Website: apple
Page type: customer-info-address
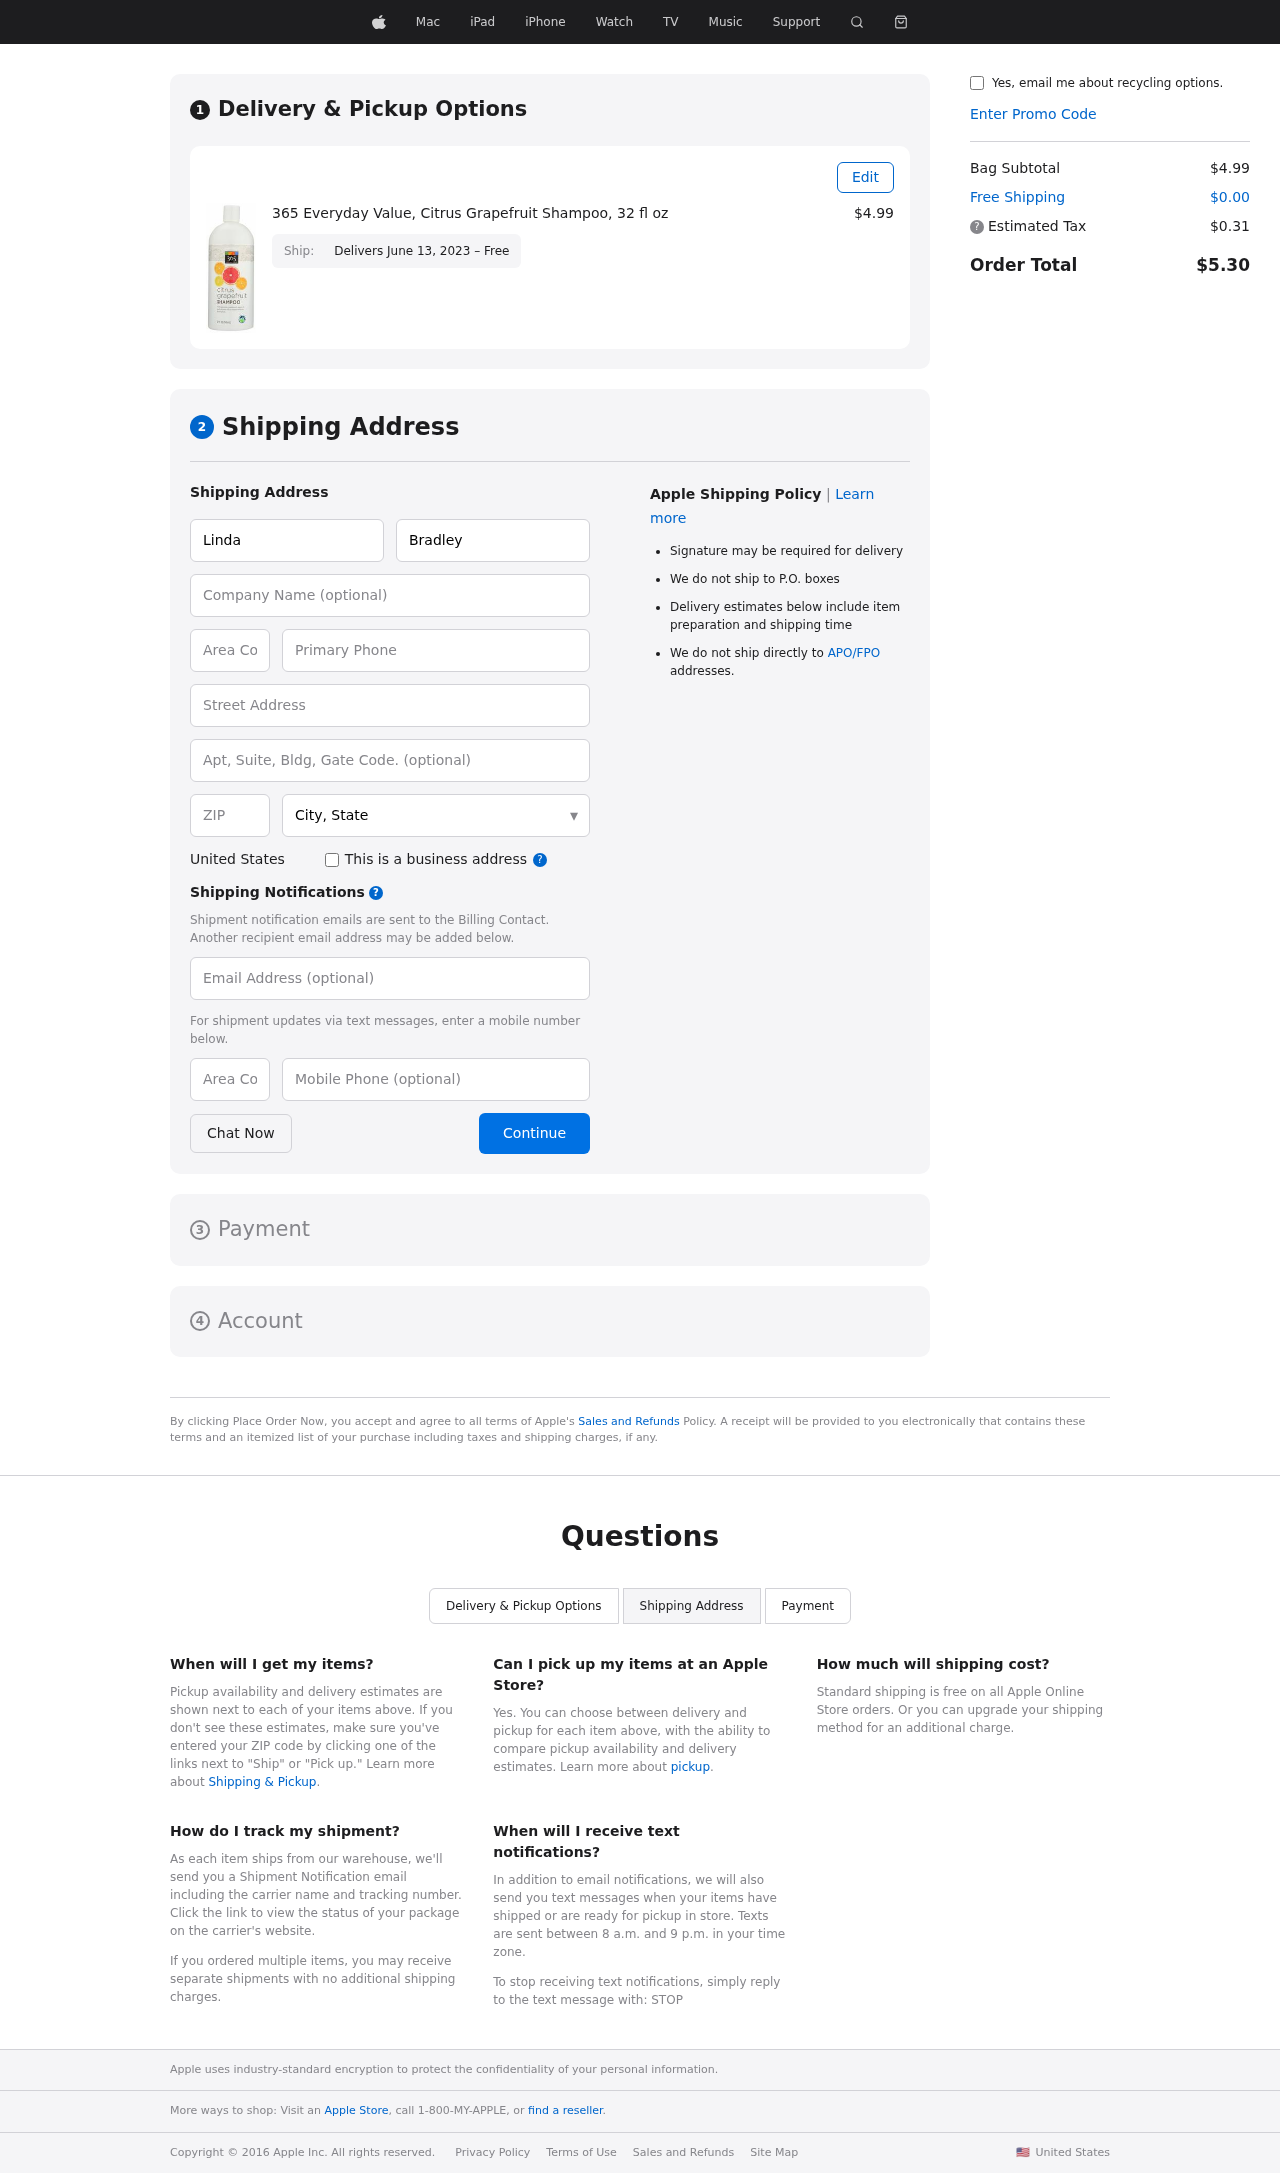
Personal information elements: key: PII_CITY_STATE
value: Englishmouth, MA
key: PII_COUNTRY
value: United States
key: PII_EMAIL
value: linda_bradley@yahoo.com
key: PII_FIRSTNAME
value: Linda
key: PII_LASTNAME
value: Bradley
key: PII_PHONE
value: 5607787834
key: PII_PHONE_ALT
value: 6356518074
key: PII_PHONE_ALT_AREA
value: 635
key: PII_PHONE_AREA
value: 560
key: PII_POSTCODE
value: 99556
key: PII_STREET
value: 443 Vanessa Station Suite 074
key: PII_STREET2
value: Apt. 718
Product elements: key: PRODUCT1_NAME
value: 365 Everyday Value, Citrus Grapefruit Shampoo, 32 fl oz
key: PRODUCT1_PRICE
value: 4.99
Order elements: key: ORDER_DELIVERY_DATE
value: Delivers June 13, 2023 – Free
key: ORDER_SUBTOTAL
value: $4.99
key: ORDER_SHIPPING_COST
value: $0.00
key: ORDER_TAX
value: $0.31
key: ORDER_TOTAL
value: $5.30